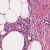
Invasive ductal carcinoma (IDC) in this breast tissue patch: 0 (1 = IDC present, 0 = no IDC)